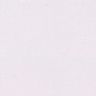
Metastatic tissue present: no